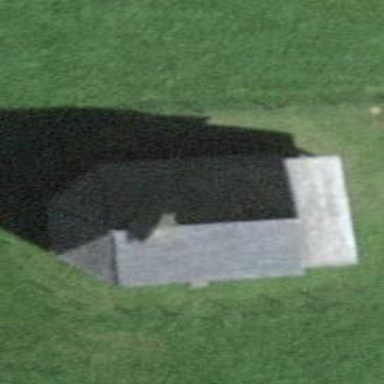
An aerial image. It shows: Chapel building.